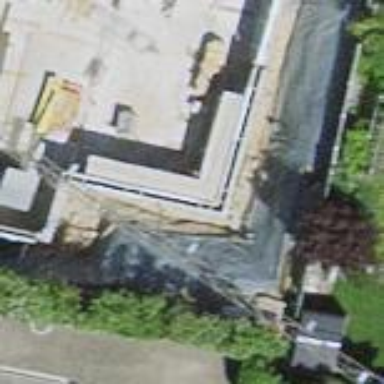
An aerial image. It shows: Garage building.